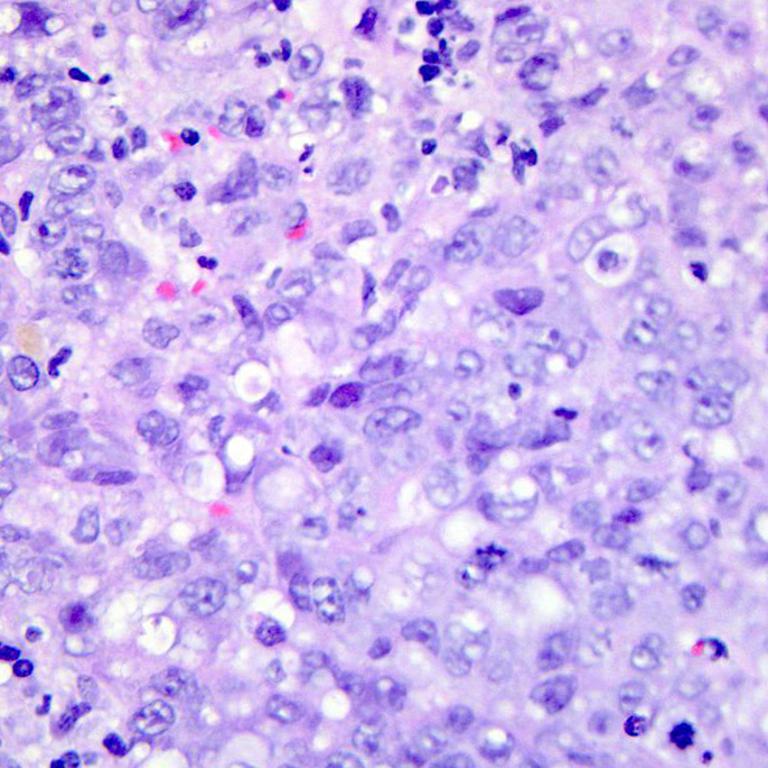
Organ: colon
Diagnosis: adenocarcinomas